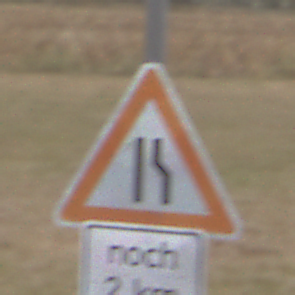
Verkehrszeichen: EinseitigVerengteFahrbahnRechts
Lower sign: LaengeEinerStrecke4
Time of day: Midday
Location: Outdoor (Suburban)
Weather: Overcast
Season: NotSpecified
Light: Natural